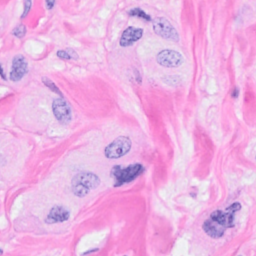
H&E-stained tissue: Breast